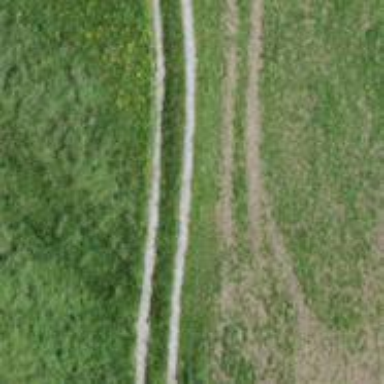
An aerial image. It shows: Gravel track with grade2 quality.